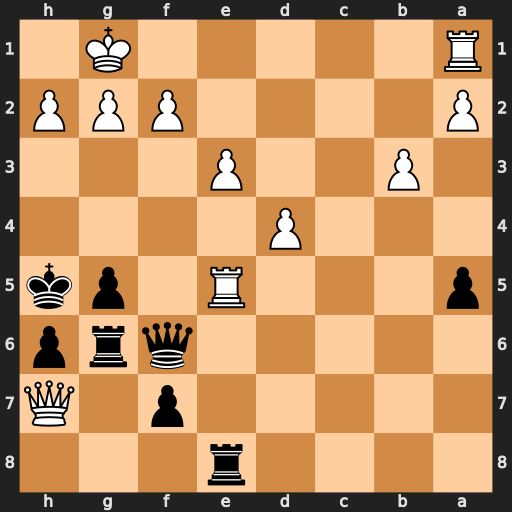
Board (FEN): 4r3/5p1Q/5qrp/p3R1pk/3P4/1P2P3/P4PPP/R5K1
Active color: b
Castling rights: -
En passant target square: -
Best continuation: Rh8 Qxh8 Qxh8